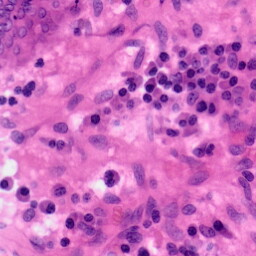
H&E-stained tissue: Colon